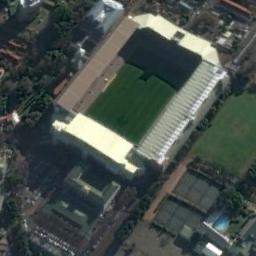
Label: stadium